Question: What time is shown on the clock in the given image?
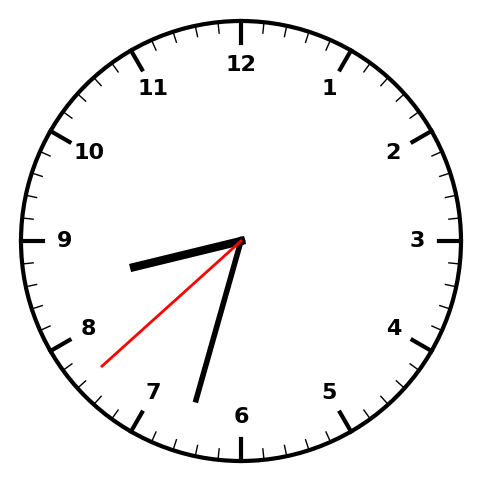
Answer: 08:32:38